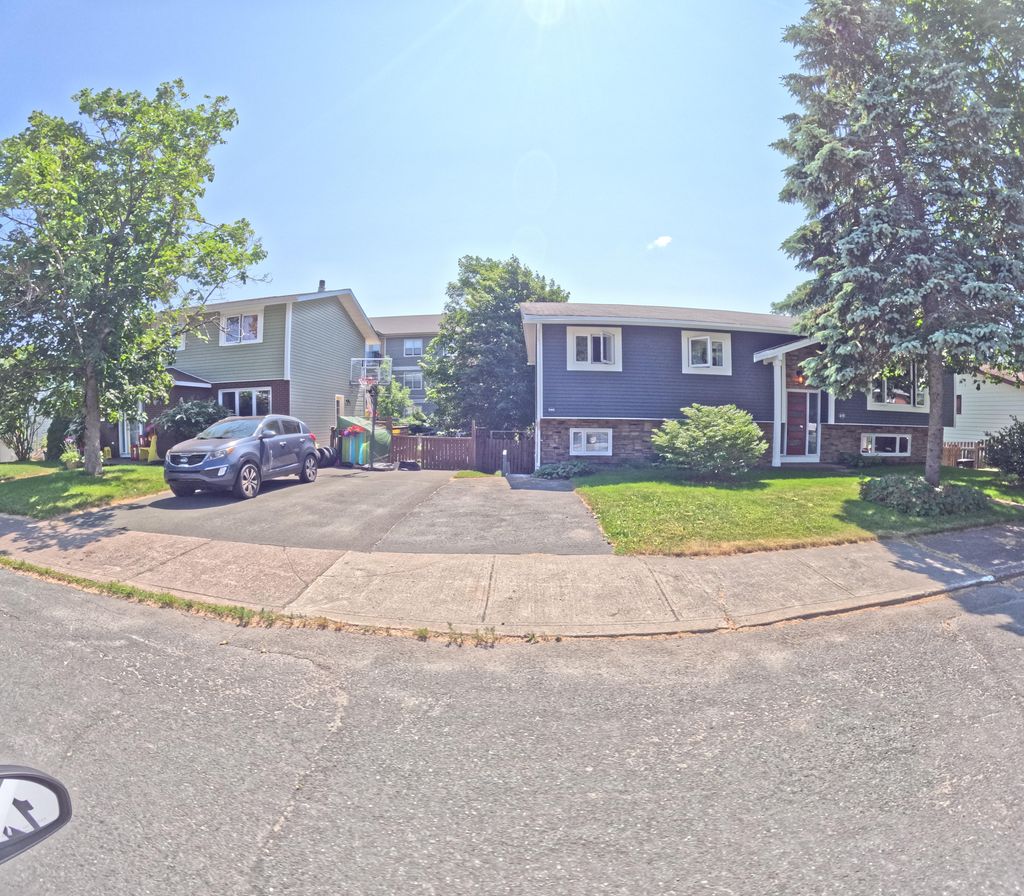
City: st_johns